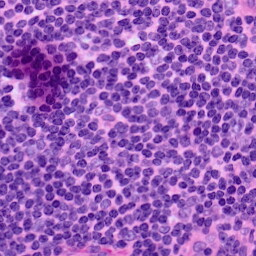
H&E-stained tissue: LymphNode